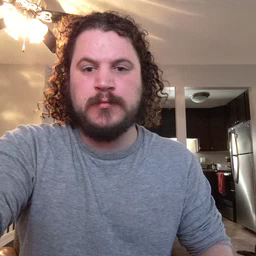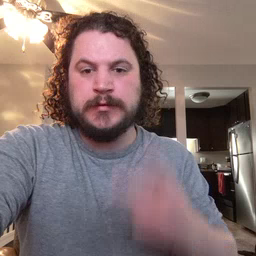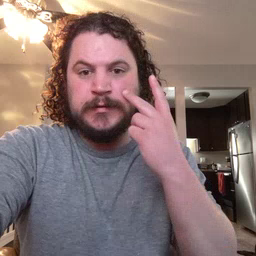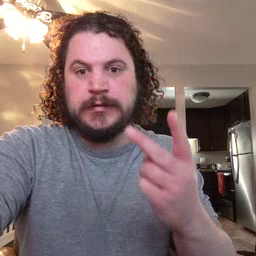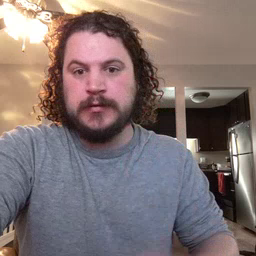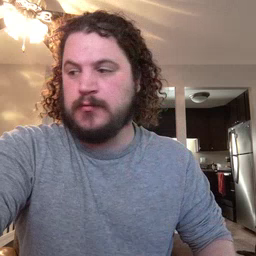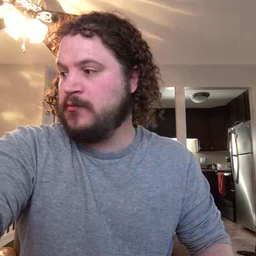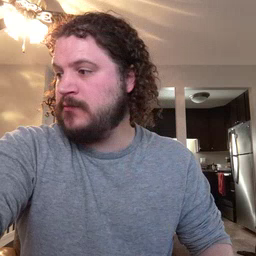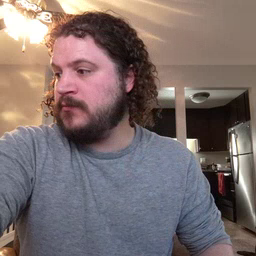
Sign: see